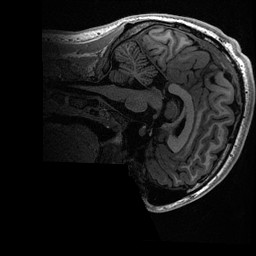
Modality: T1w
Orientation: sagittal
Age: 18
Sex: male
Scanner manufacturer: ge
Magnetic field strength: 3 T
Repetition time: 0.006952 s
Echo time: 0.00292 s